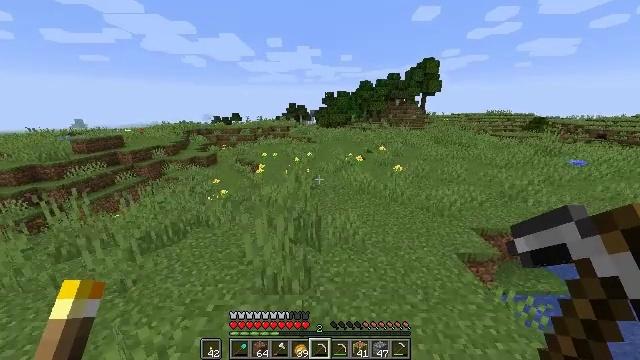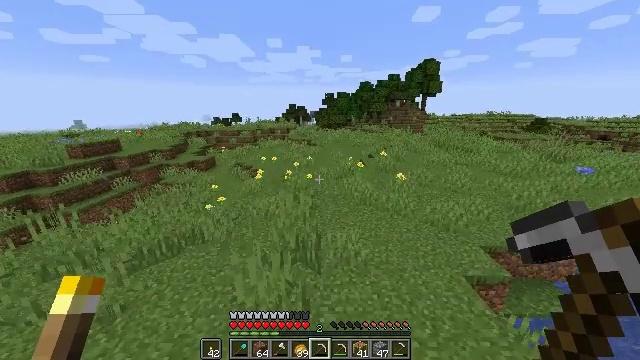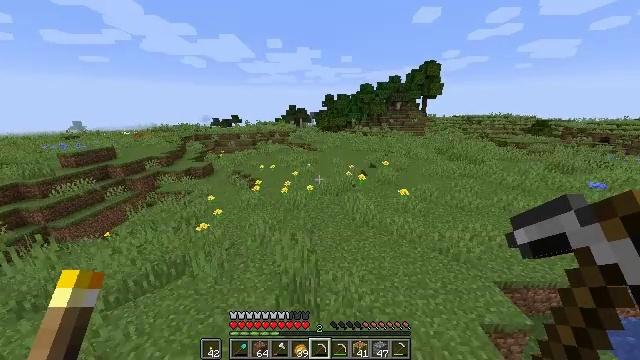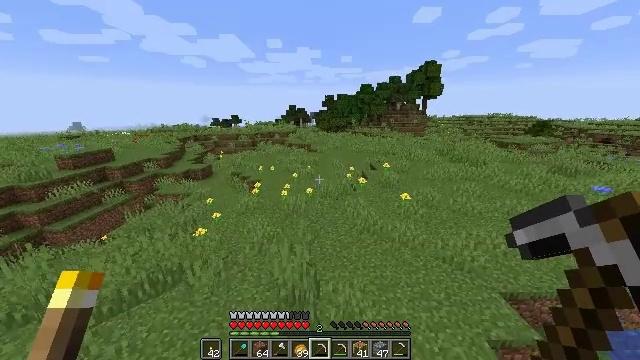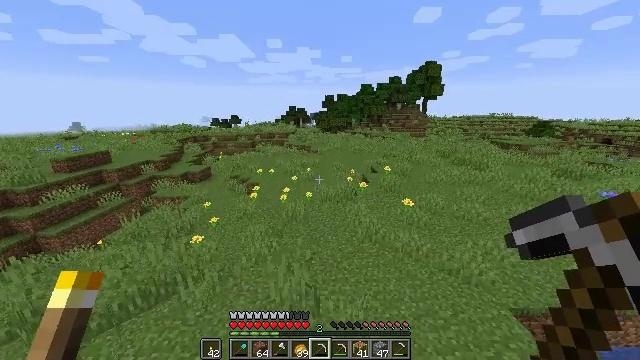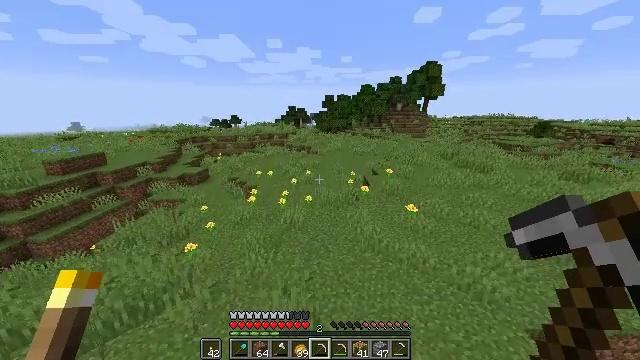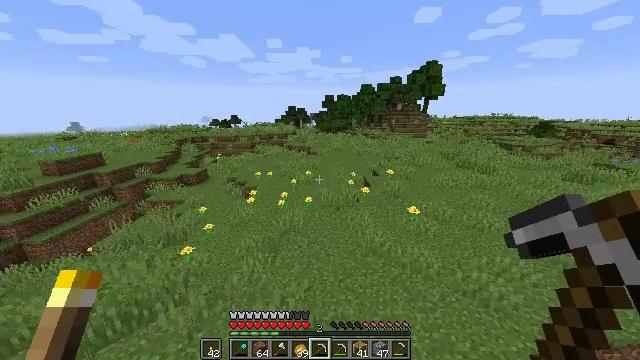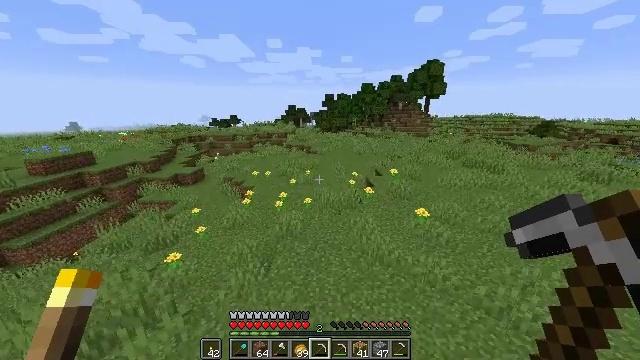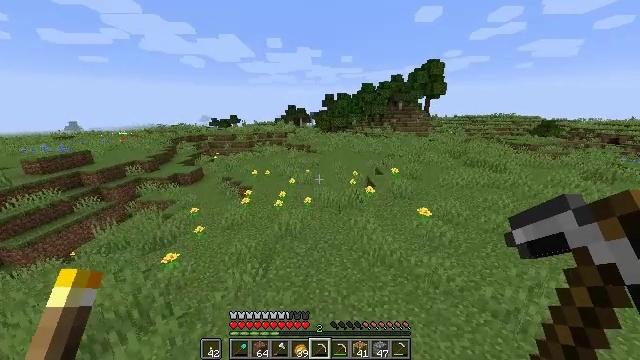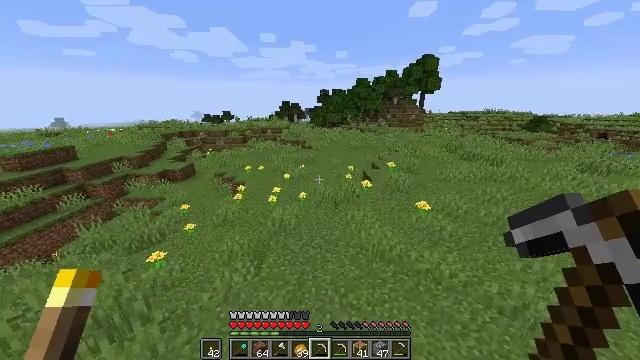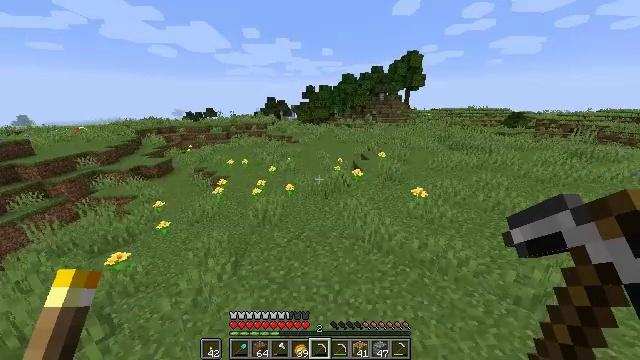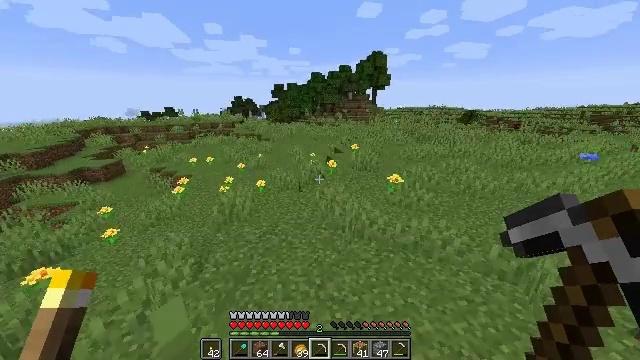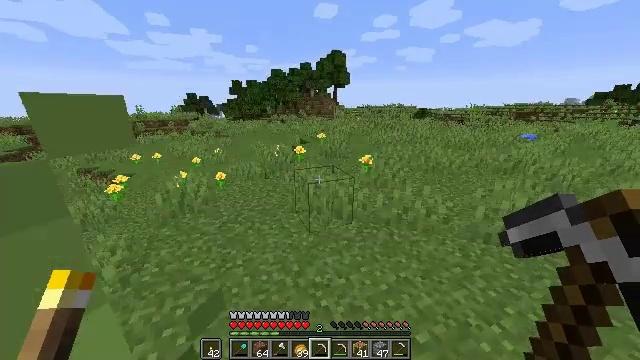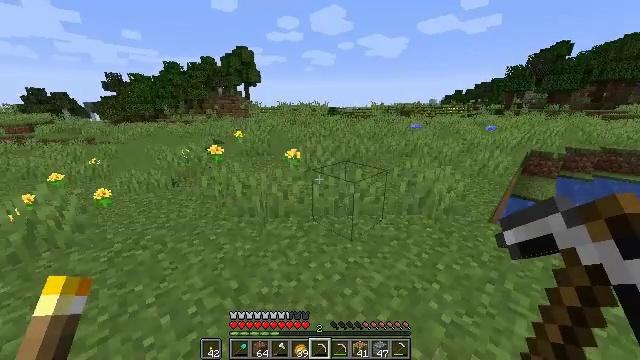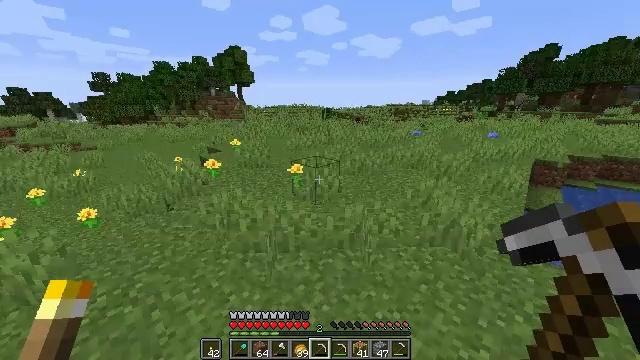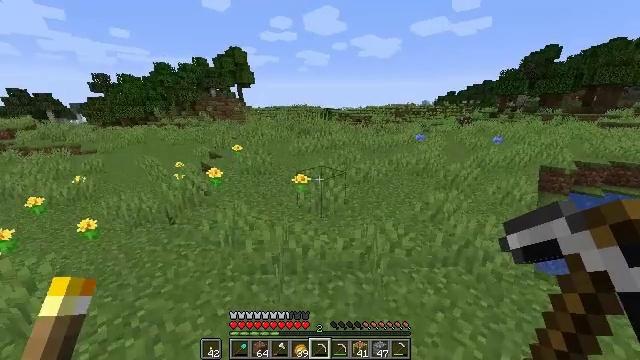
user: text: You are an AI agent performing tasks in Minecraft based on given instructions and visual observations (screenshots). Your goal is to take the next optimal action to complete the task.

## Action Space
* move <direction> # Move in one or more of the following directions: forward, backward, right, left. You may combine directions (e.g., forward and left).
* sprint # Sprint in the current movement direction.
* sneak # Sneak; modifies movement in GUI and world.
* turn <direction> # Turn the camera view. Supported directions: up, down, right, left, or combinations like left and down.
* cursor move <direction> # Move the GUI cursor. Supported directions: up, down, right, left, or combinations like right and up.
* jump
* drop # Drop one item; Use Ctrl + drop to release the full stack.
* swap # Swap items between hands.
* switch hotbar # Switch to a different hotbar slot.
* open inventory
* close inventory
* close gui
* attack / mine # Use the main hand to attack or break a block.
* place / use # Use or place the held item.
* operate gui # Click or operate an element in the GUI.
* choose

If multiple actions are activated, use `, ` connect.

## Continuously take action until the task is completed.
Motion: motion action
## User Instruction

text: Collect kelp plant from the sea.
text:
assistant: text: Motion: move forward, sprint, jump
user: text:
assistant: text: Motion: move forward, sprint, jump
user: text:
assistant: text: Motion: move forward, sprint, jump
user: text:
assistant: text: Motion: move forward, jump
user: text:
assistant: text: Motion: move forward, jump
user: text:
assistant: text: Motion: move forward, jump
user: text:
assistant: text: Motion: move forward, jump
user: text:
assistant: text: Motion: move forward, jump
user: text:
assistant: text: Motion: move forward, turn right, jump
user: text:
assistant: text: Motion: move forward, turn right, jump
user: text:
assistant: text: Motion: move forward, turn right, jump
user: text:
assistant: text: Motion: move forward and move left, turn right, jump
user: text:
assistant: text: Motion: move forward and move left, turn right, jump
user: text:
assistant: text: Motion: move forward and move left, turn right, jump
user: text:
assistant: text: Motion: move forward and move left, jump
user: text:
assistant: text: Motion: move forward and move left, jump
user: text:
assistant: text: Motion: move forward and move left, jump
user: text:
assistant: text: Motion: move forward and move left, jump
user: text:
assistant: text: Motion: move forward and move left, jump
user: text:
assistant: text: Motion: move forward and move left, jump
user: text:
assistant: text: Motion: move forward and move left, jump
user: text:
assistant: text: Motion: move forward and move left, jump
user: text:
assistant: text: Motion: move forward and move left, jump
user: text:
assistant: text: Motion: move forward and move left, jump
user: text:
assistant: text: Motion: move forward and move left, jump
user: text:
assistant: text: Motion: move forward and move left, jump
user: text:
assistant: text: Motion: move forward and move left, turn left, jump
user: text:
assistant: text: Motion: move forward and move left, turn left, jump
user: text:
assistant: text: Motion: move forward, turn left, jump
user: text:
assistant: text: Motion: move forward, turn left, jump